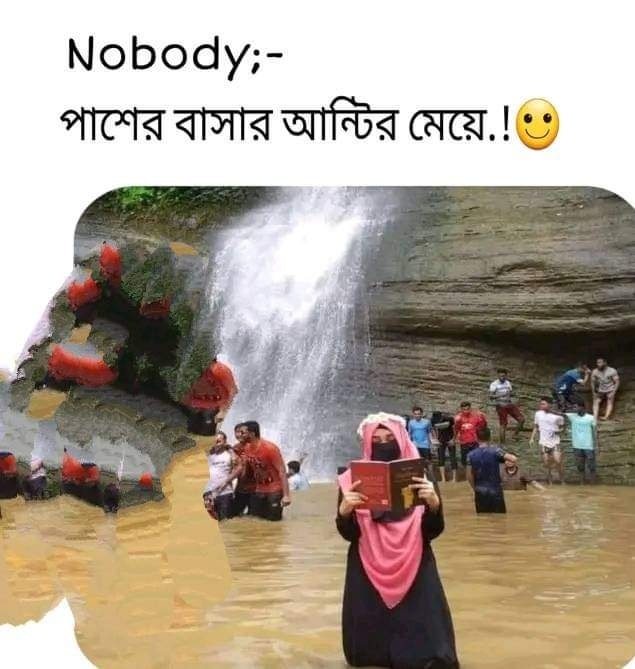
Text: পাশের বাসার আন্টির মেয়ে
Label: Non Hate